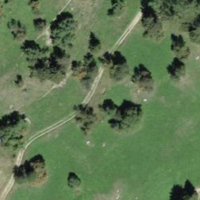
EUNIS habitat code: 26
Species observed at this site:
Melitaea diamina